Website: macys
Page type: customer-info-address
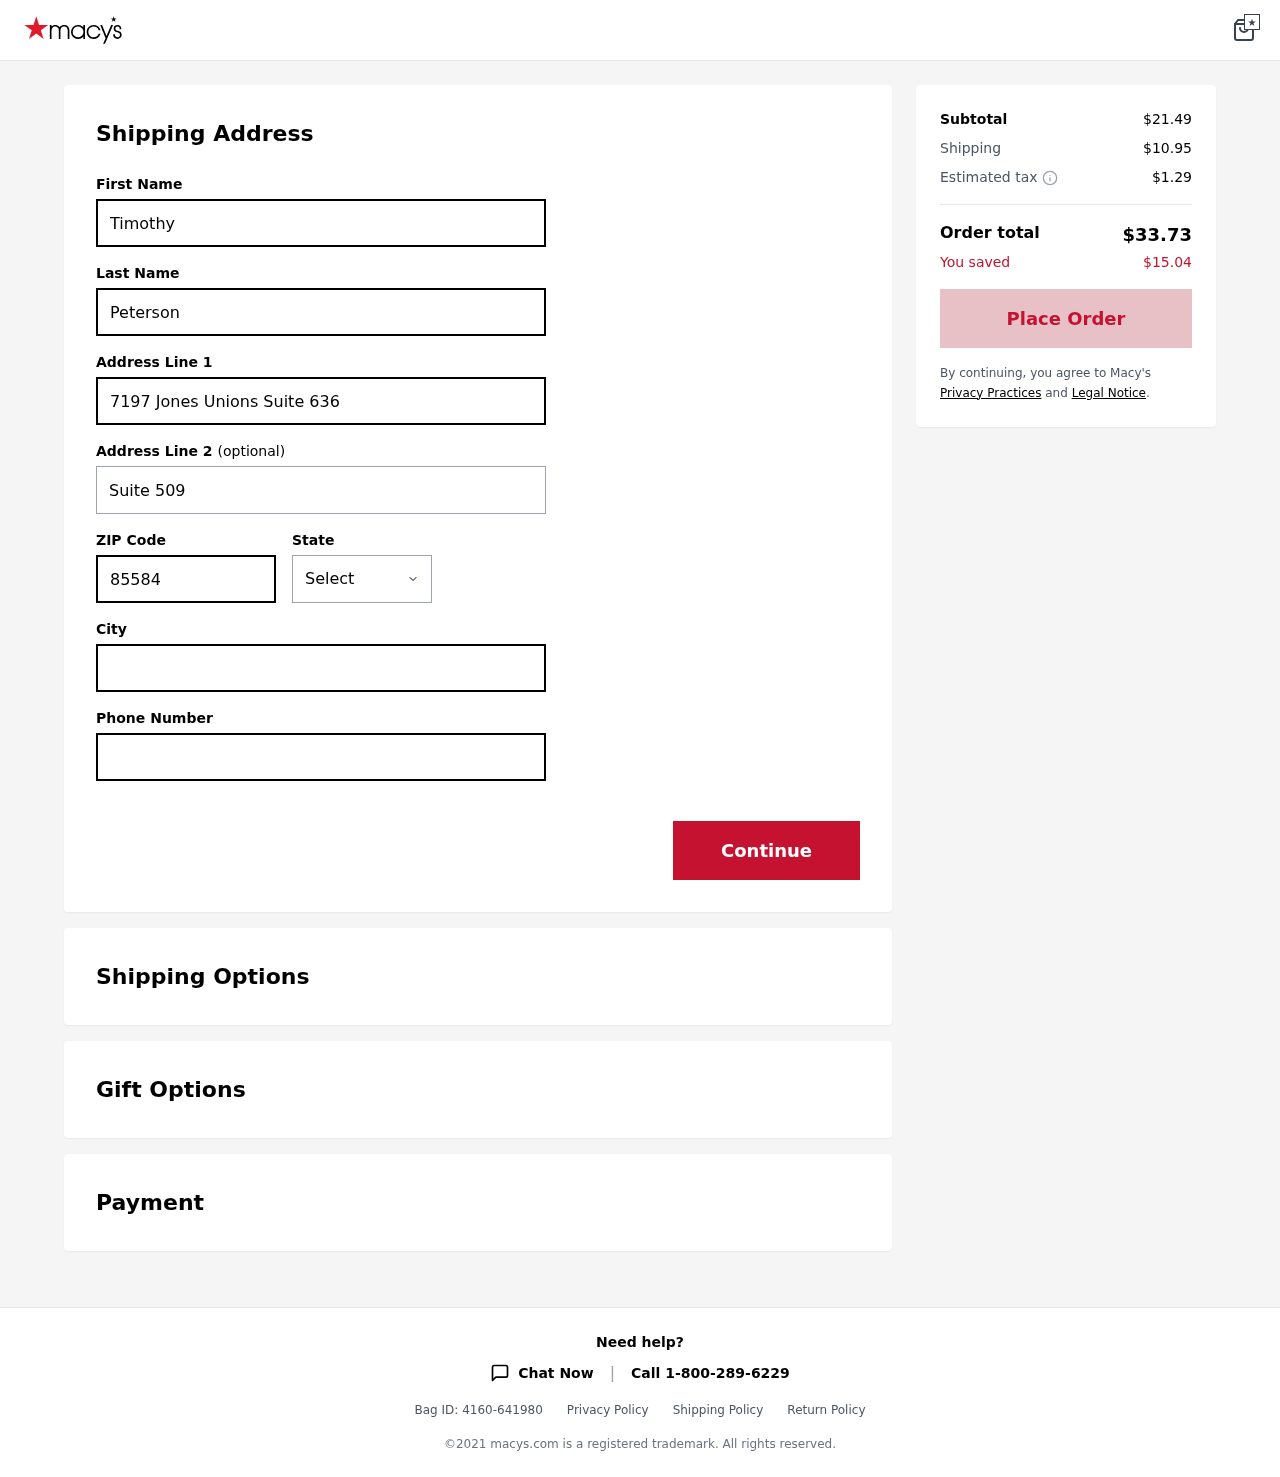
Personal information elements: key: PII_CITY
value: South Martha
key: PII_FIRSTNAME
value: Timothy
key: PII_LASTNAME
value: Peterson
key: PII_PHONE
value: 2609399191
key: PII_POSTCODE
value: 85584
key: PII_STATE
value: Ohio
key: PII_STREET
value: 7197 Jones Unions Suite 636
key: PII_STREET2
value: Suite 509
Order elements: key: ORDER_SUBTOTAL
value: $21.49
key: ORDER_SHIPPING_COST
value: $10.95
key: ORDER_TAX
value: $1.29
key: ORDER_TOTAL
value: $33.73
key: ORDER_SAVINGS
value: $15.04